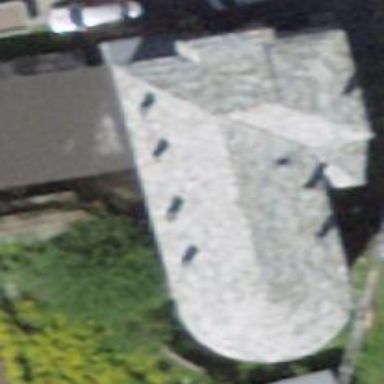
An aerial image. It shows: Residential building with hipped roof.